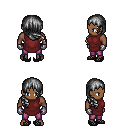
a pixel art fantasy rpg character, male body template, human, dark skin, maroon tunic, magenta pants, gray right-swept hairstyle, metal gloves, ghillies, four views (front, back, left, right), 2x2 character sprite sheet, small pixel art, hard edges, no anti-aliasing